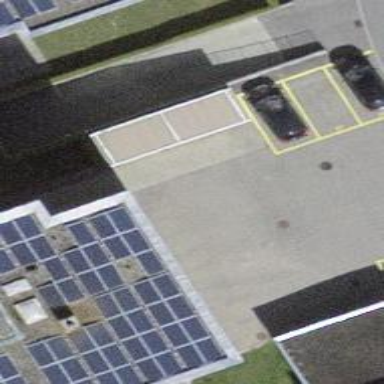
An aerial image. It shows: Solar power generator.